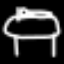
Label: bed